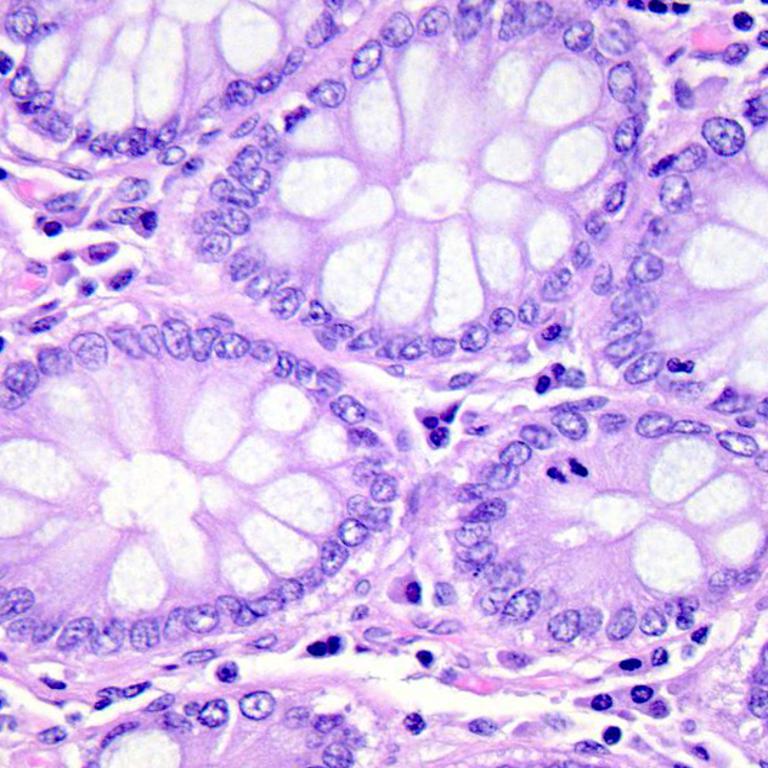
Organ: colon
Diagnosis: benign